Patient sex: M
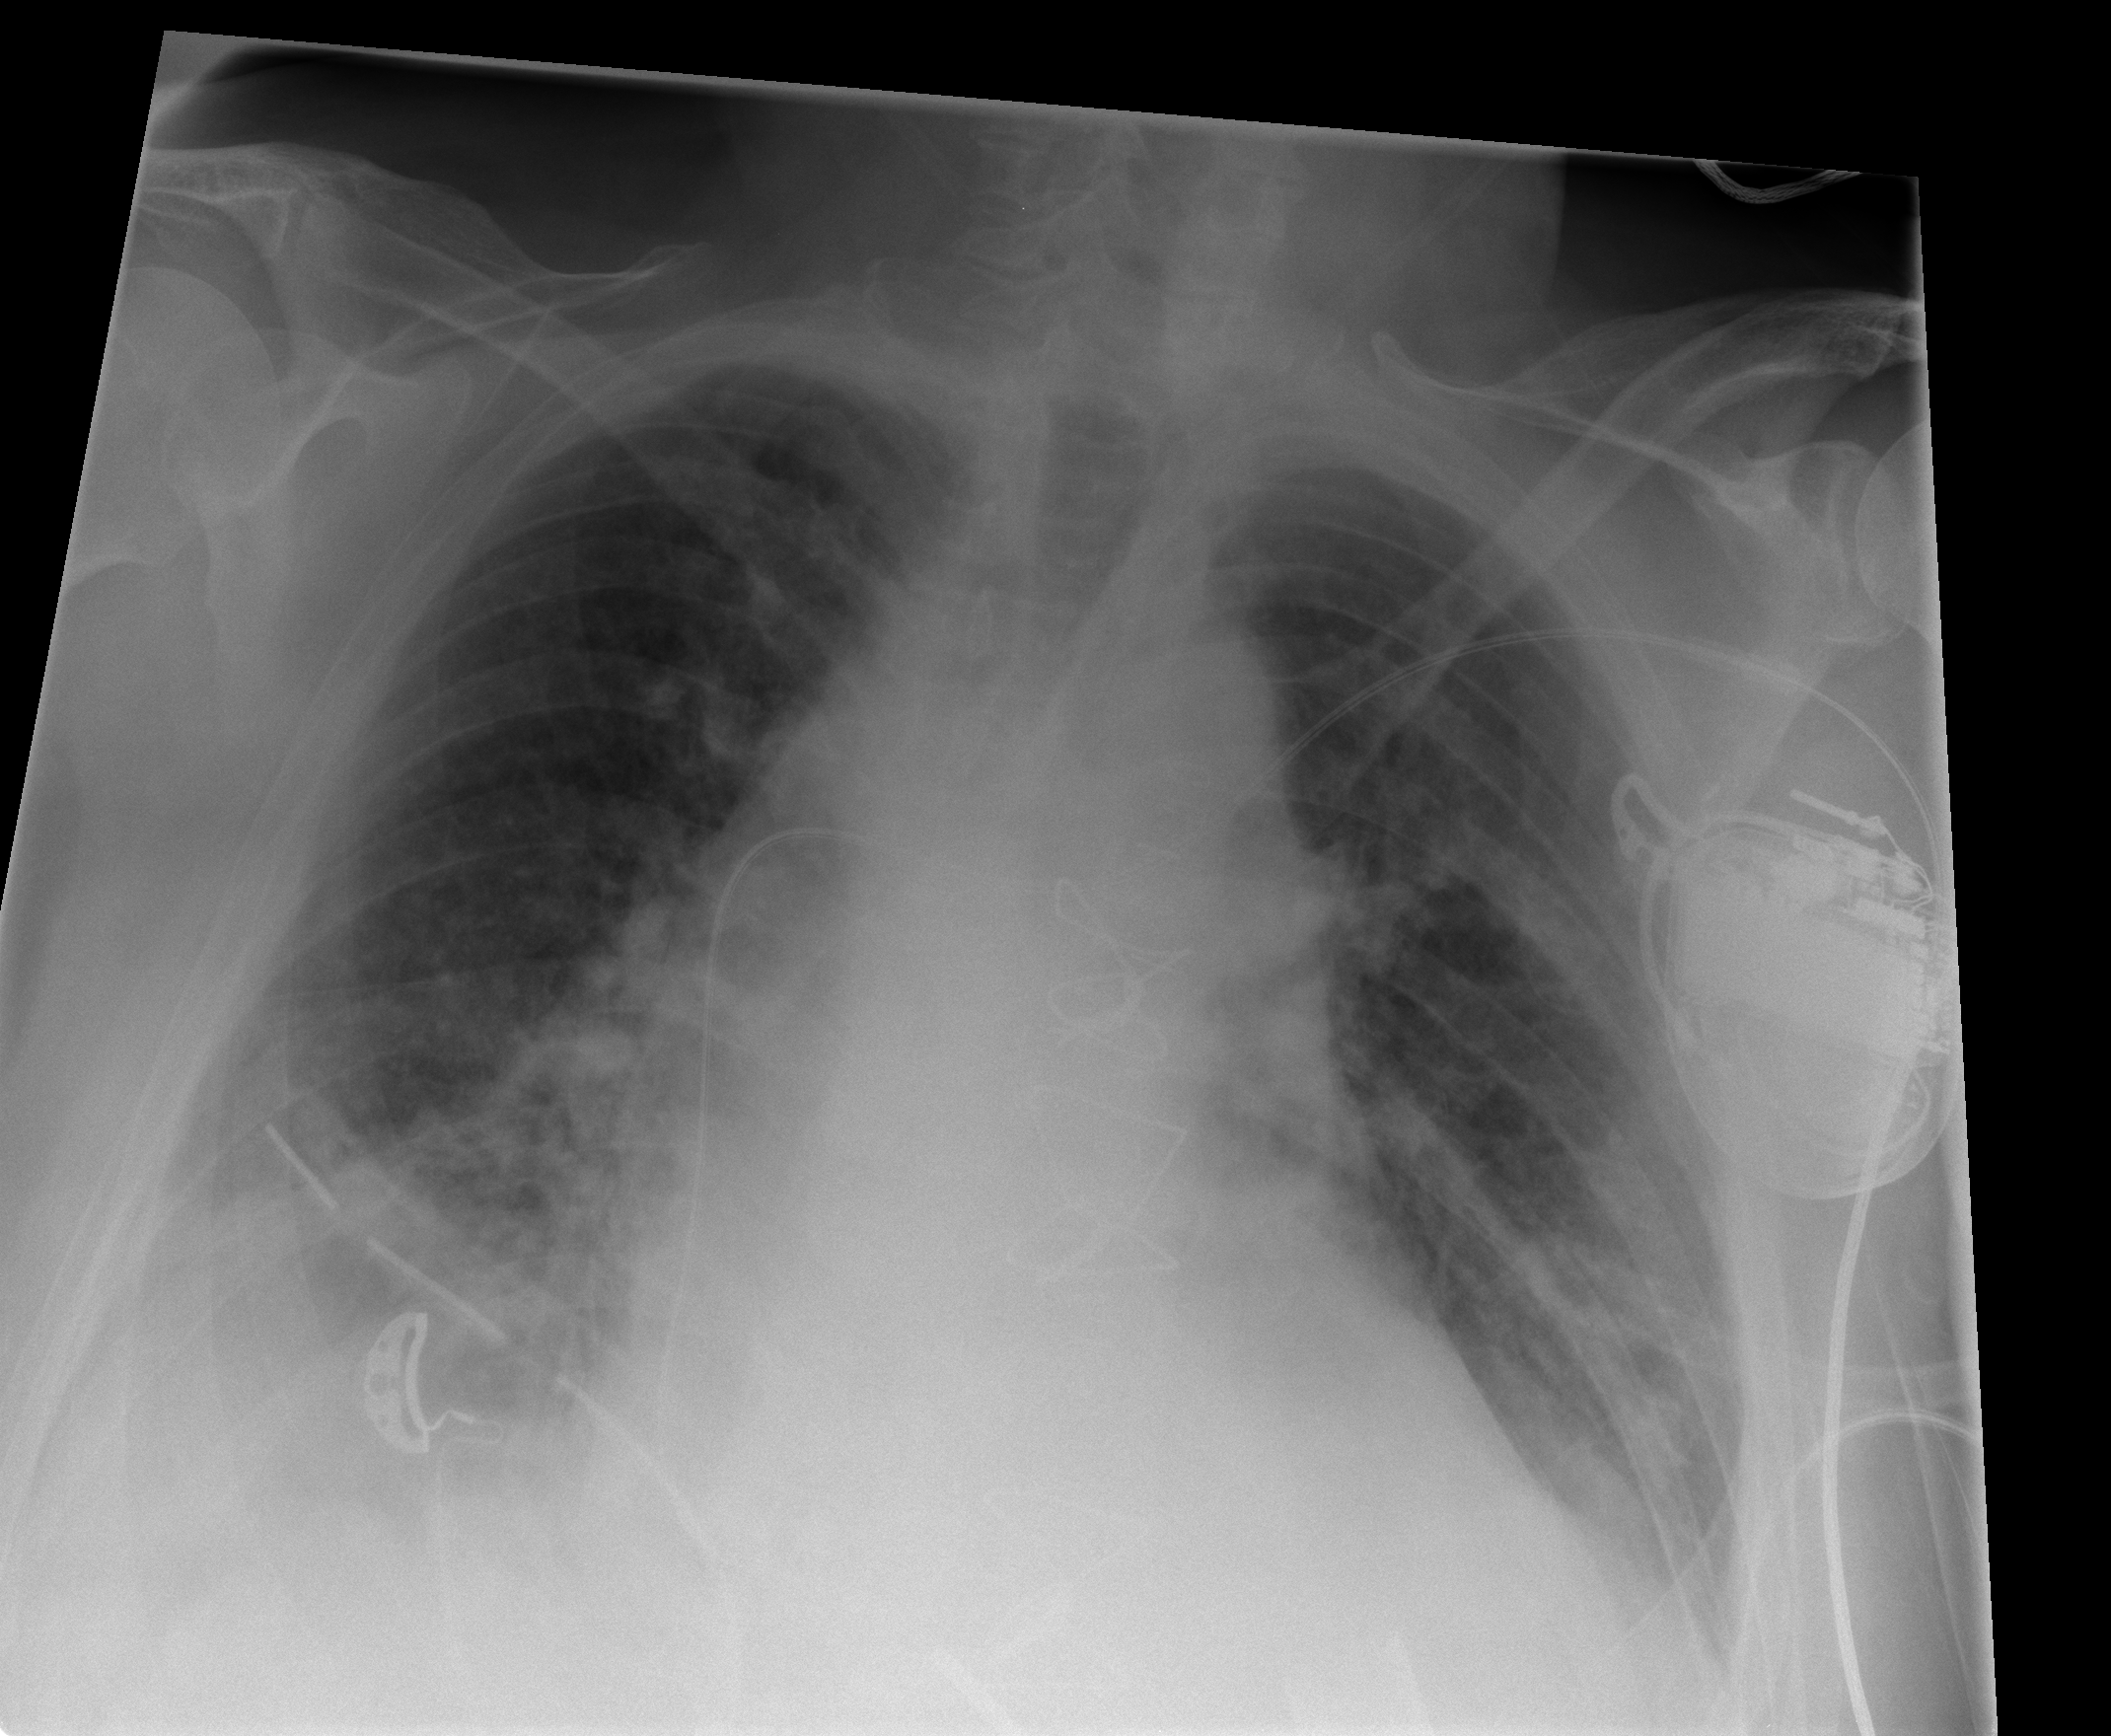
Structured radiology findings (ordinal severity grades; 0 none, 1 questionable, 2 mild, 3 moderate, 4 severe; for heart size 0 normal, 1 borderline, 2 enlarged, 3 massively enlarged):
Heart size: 2
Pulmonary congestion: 1
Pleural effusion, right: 2
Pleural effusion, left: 1
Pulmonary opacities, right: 1
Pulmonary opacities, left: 1
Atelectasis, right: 2
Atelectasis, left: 2